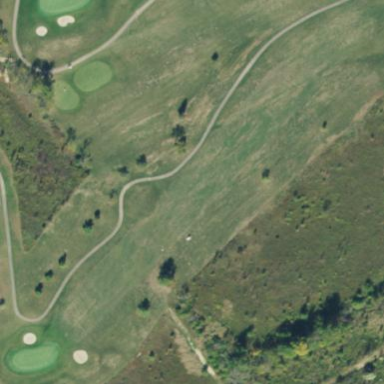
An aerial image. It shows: Grassy area designated as golf fairway.